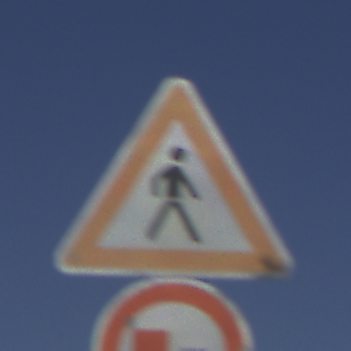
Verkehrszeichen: FussgaengerLinks
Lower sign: UeberholverbotKraftfahrzeuge
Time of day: MorningAfternoon
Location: Outdoor (Nature)
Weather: Clear
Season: NotSpecified
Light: Natural